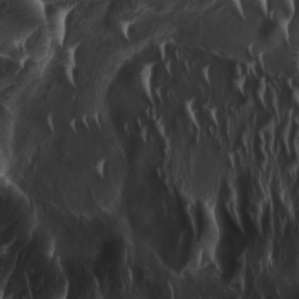
Label: non_frost